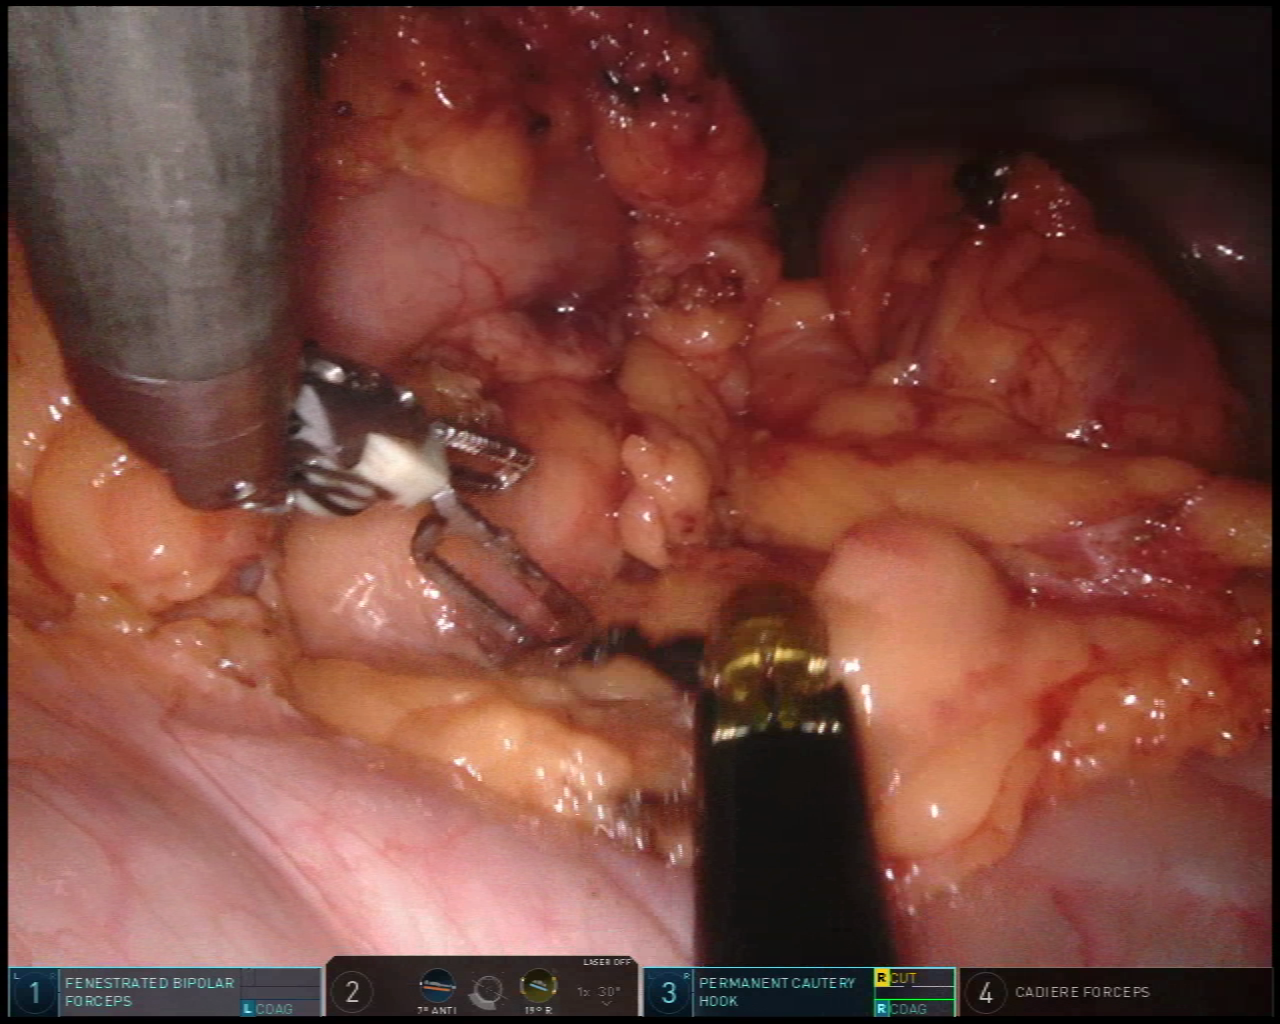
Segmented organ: stomach
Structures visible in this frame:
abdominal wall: yes
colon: yes
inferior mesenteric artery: no
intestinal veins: no
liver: no
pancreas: yes
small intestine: no
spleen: no
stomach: yes
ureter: no
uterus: no
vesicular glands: no